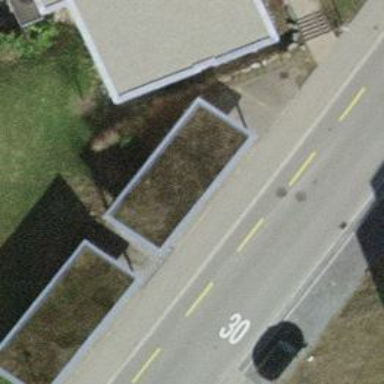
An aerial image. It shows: Carport structure.